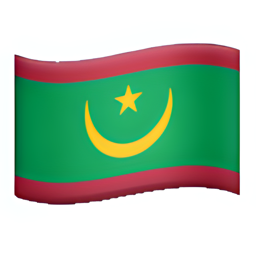
Name: flag for mauritania
Emoji: 🇲🇷
Group: Flags
Sub-group: country-flag